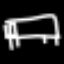
Label: bed